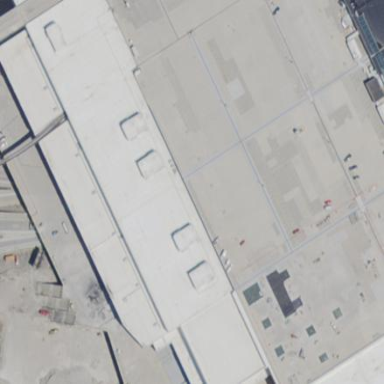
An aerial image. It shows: Rooftop parking area with concrete surface.